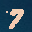
Label: 7